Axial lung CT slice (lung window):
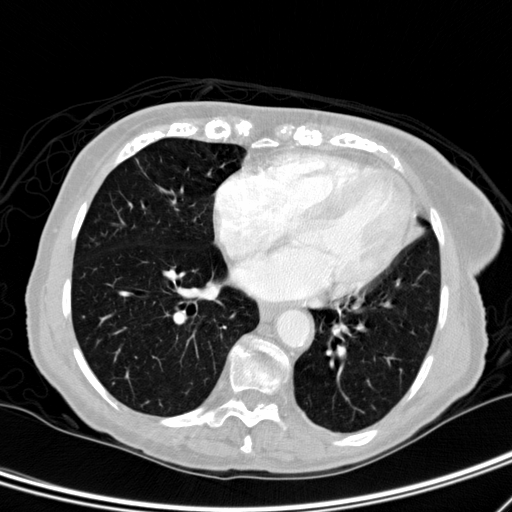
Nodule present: no